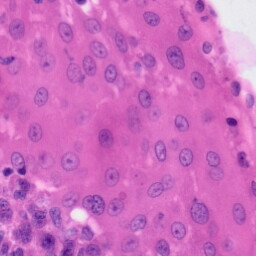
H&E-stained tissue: Tonsil